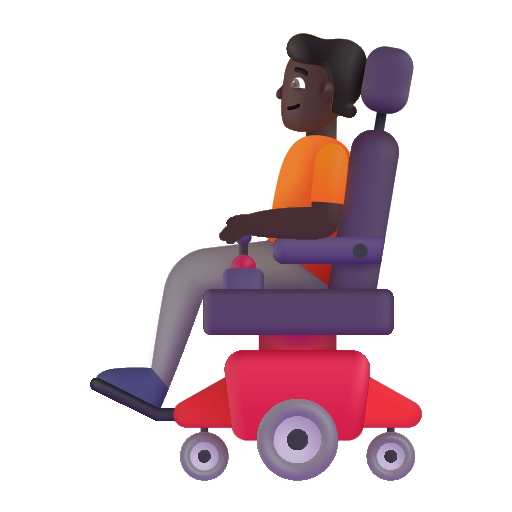
person in motorized wheelchair color dark